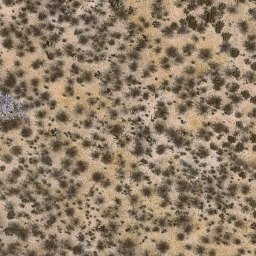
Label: chaparral